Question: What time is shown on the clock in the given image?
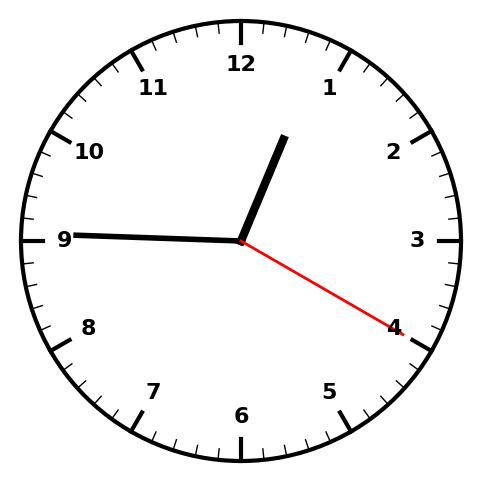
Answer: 12:45:20